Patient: sex M, age 55
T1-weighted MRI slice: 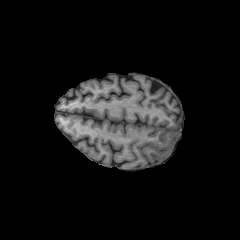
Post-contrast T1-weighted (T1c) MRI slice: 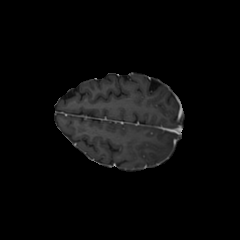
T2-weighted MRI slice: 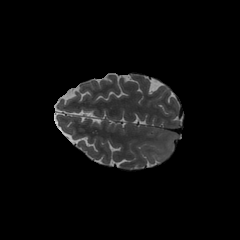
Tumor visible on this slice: no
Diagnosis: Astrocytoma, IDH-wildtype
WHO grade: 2